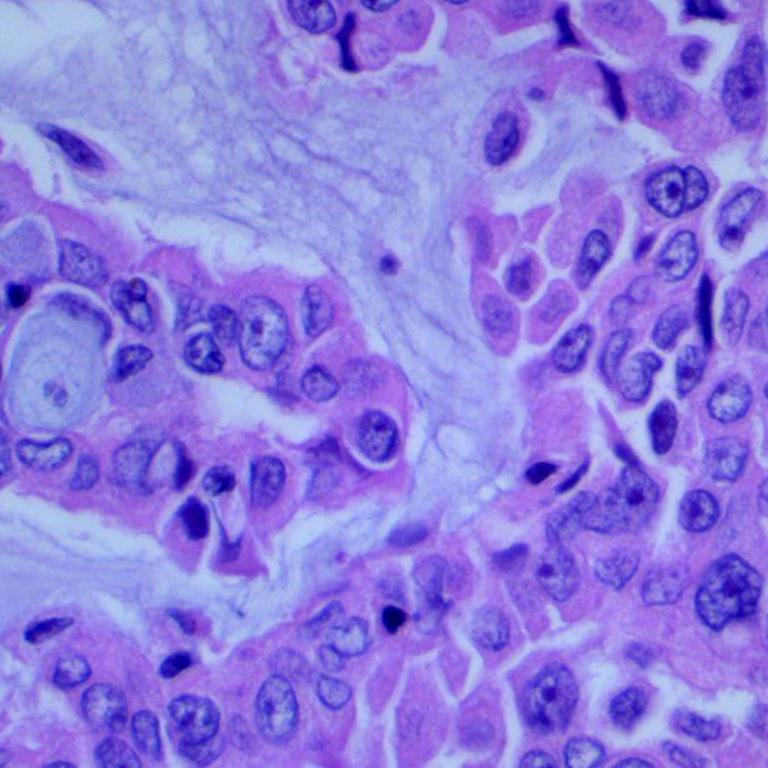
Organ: lung
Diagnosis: adenocarcinomas